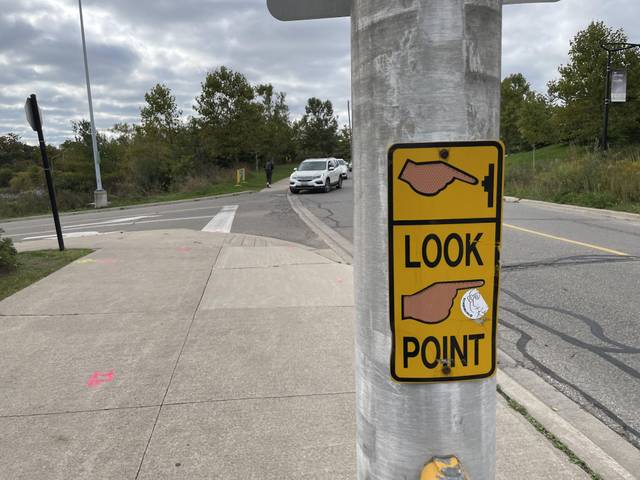
Region: Canada
Coordinates: 43.547, -79.661